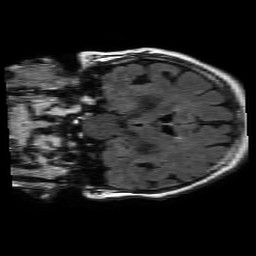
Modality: FLAIR
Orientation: coronal
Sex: female
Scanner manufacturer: philips
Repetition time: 11 s
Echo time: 0.125 s